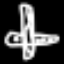
Label: airplane